Question: I used Location Manager API for find out Latitude and Longitude of the current place.
But when i called update location manager method i get some alert from application which i have attach along this message.
I want to remove this alert message and by default i want to set YES or (Allow) for that.
Is it possible or not?
Thank You

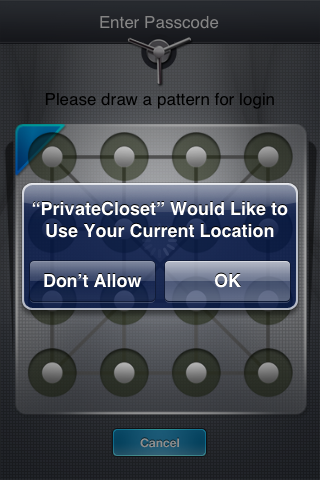
Answer: Its not possible to do that. It is done to safeguard user's security. If you've been following the PATH ADDRESSBOOK issues, it was raised 'coz Path App didn't ask users before using their Address Book. So Apple's implemented the or permission by default in Core Location and Push Notifications. And By the looks of it, in the address book as well and you will have to stick to it - After all, you don't want to fall into privacy issues. :)